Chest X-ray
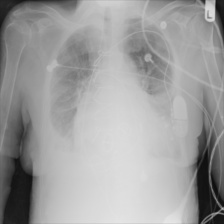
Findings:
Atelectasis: negative
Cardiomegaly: negative
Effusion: negative
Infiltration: negative
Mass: negative
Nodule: negative
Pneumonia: negative
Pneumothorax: negative
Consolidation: negative
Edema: negative
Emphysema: negative
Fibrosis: negative
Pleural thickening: negative
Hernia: negative